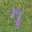
Label: 7